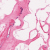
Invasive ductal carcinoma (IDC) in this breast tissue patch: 0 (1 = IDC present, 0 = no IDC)